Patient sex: M
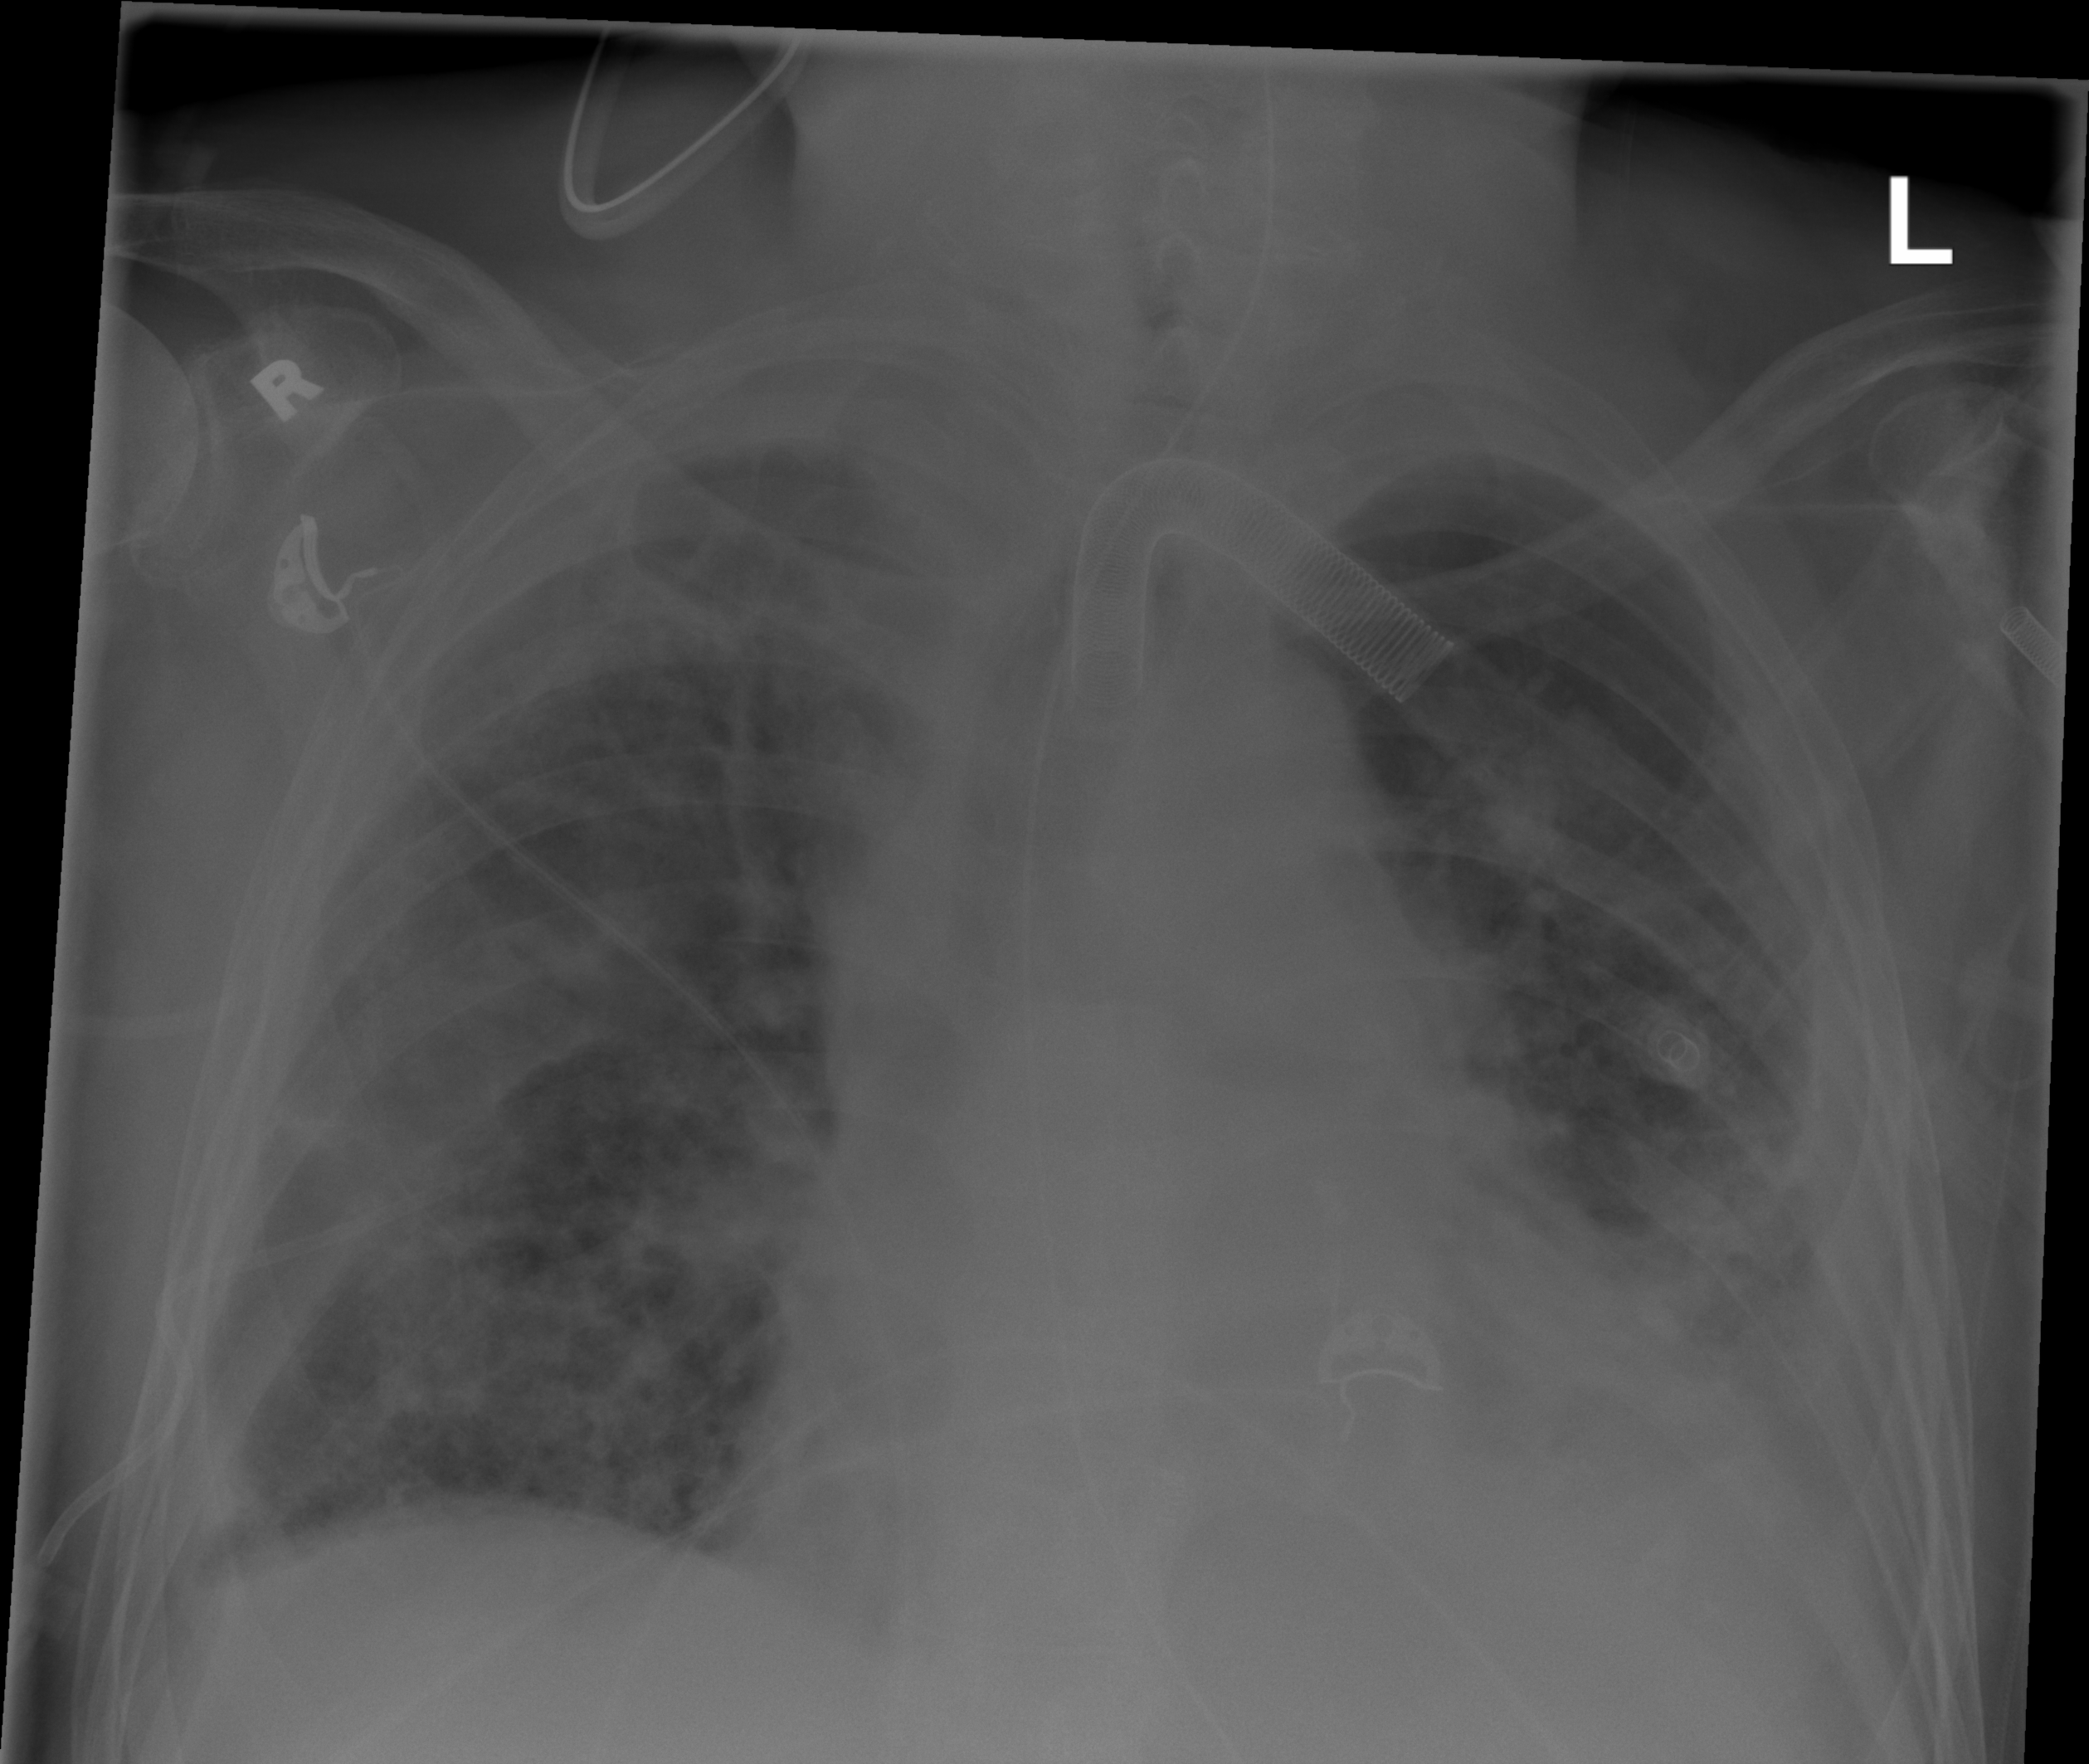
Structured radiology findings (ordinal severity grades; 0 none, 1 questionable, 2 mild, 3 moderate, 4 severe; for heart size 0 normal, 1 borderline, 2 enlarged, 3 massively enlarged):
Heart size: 2
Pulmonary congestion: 2
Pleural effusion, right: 2
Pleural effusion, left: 3
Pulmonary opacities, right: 3
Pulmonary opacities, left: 3
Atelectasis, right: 2
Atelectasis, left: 2